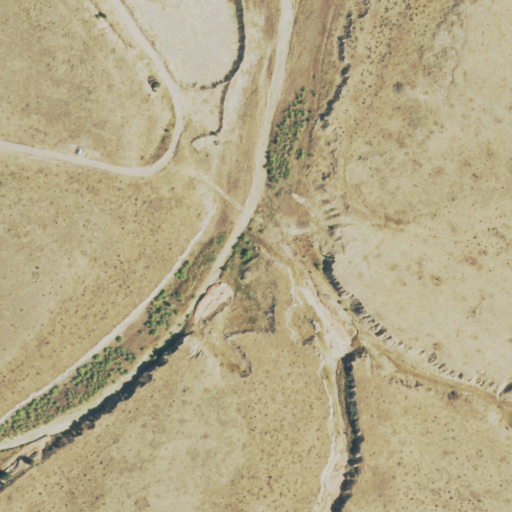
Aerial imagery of valley in Colorado named Cahill Canyon containing grassland and shrub